Interaction volume radius: 5 \u00c5
Interaction volume height: 15 \u00c5
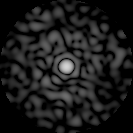
Disorder parameter: 0.8359